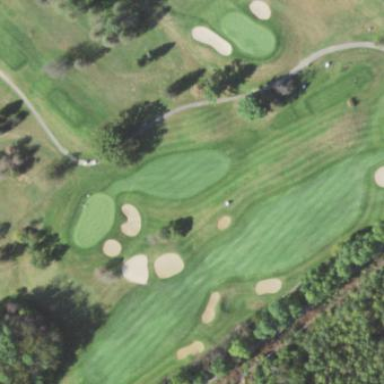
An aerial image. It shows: Golf fairway with grass surface.